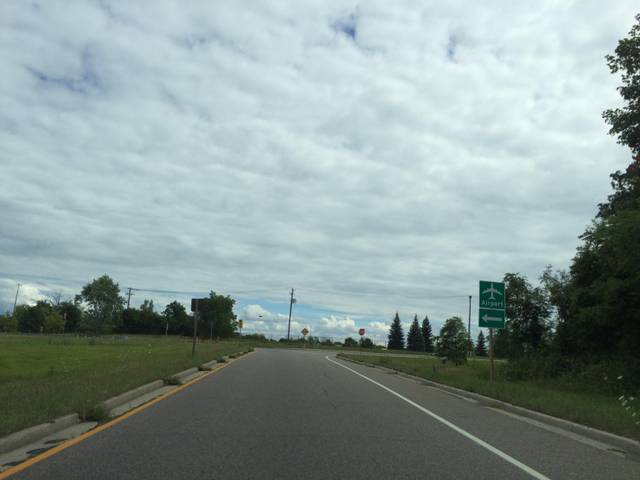
Region: Canada
Coordinates: 43.465, -80.474